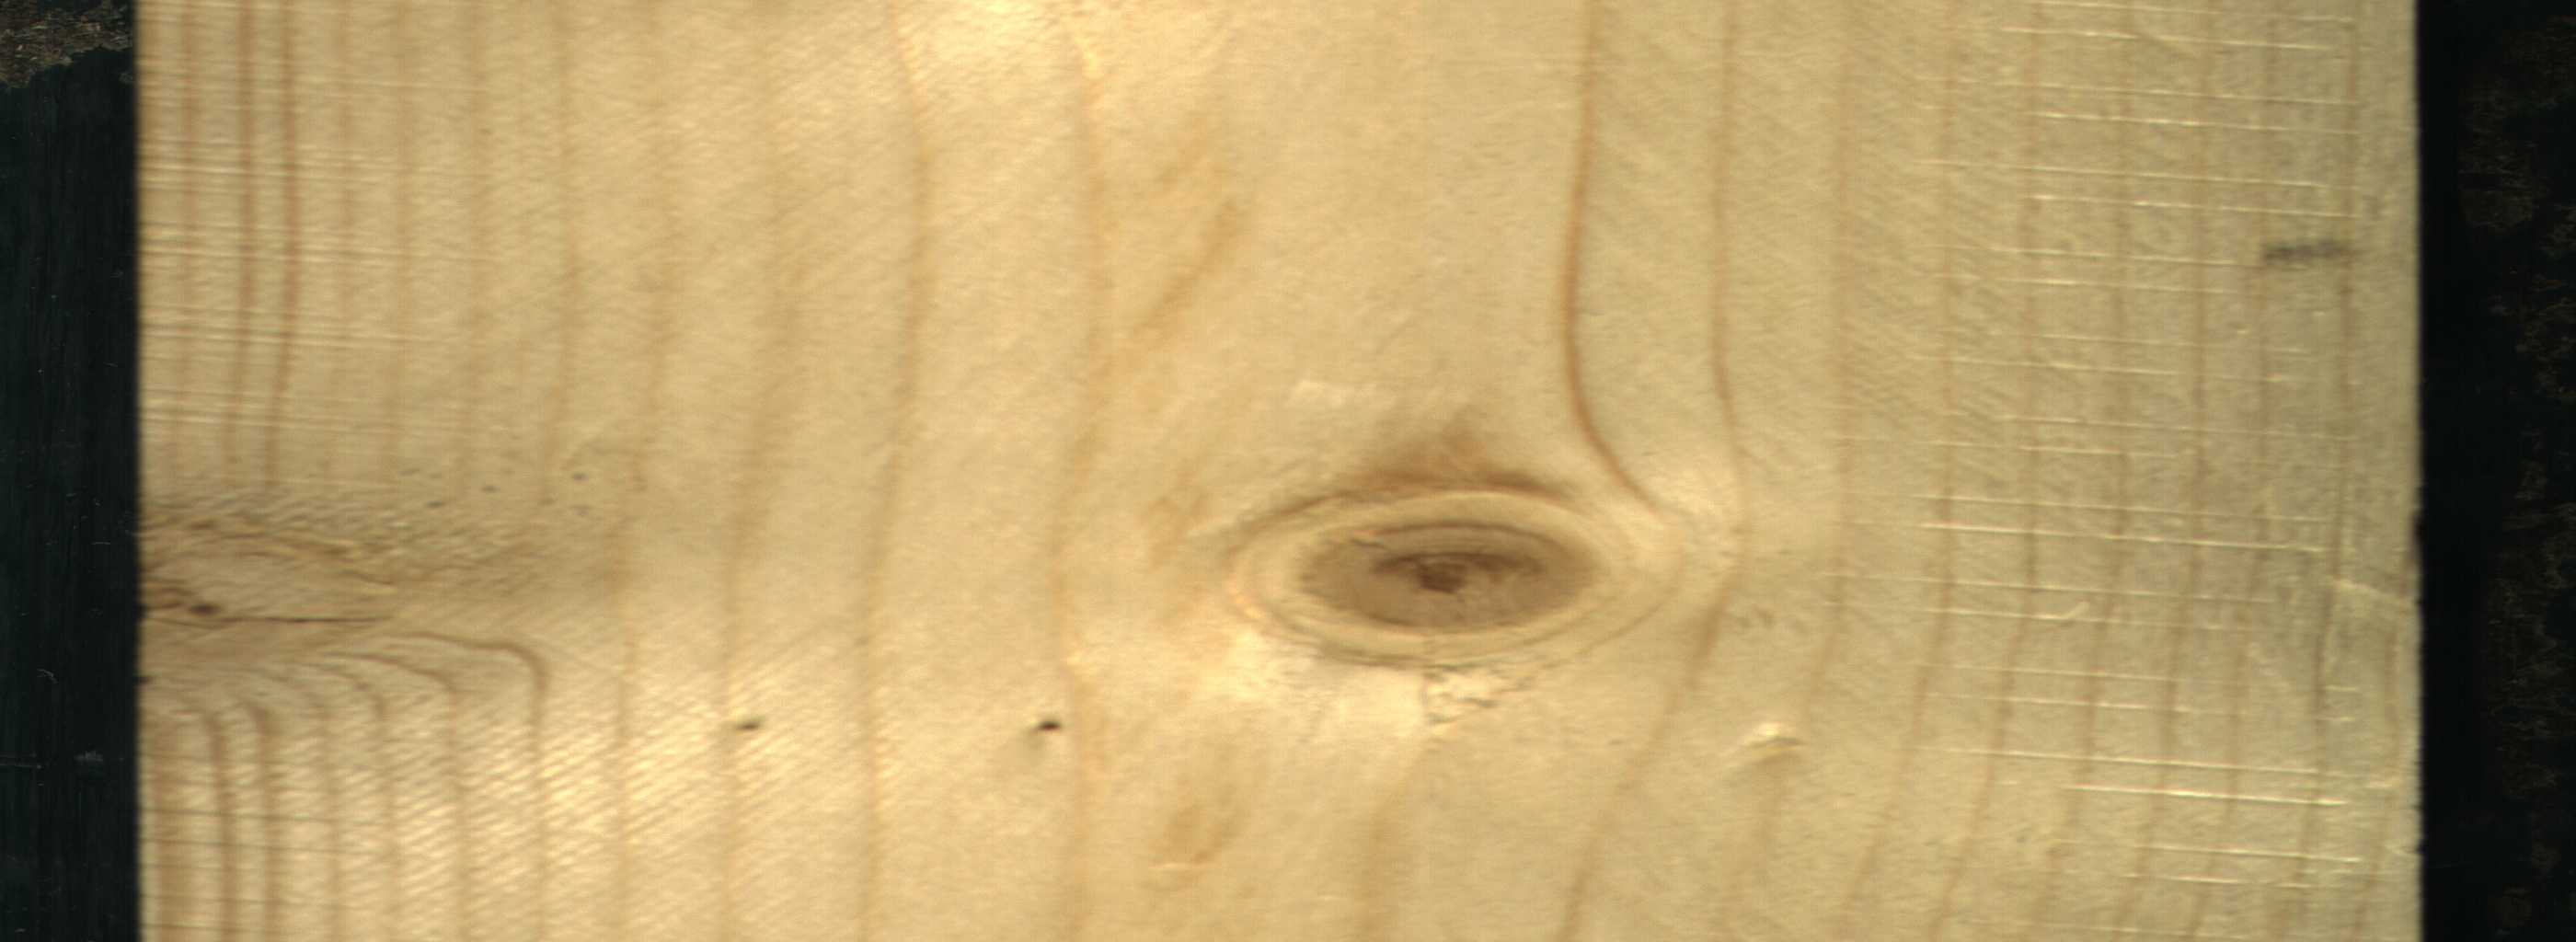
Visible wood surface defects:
knot_with_crack
Live_Knot